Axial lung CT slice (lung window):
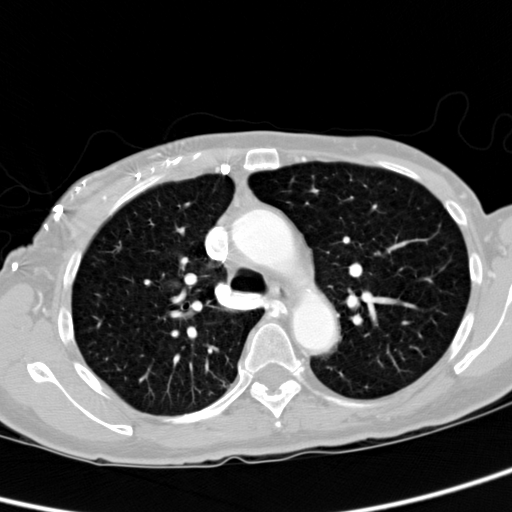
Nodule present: yes
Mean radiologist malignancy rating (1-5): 3.75